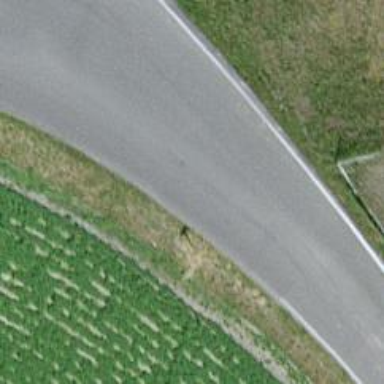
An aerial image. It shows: Tertiary road.